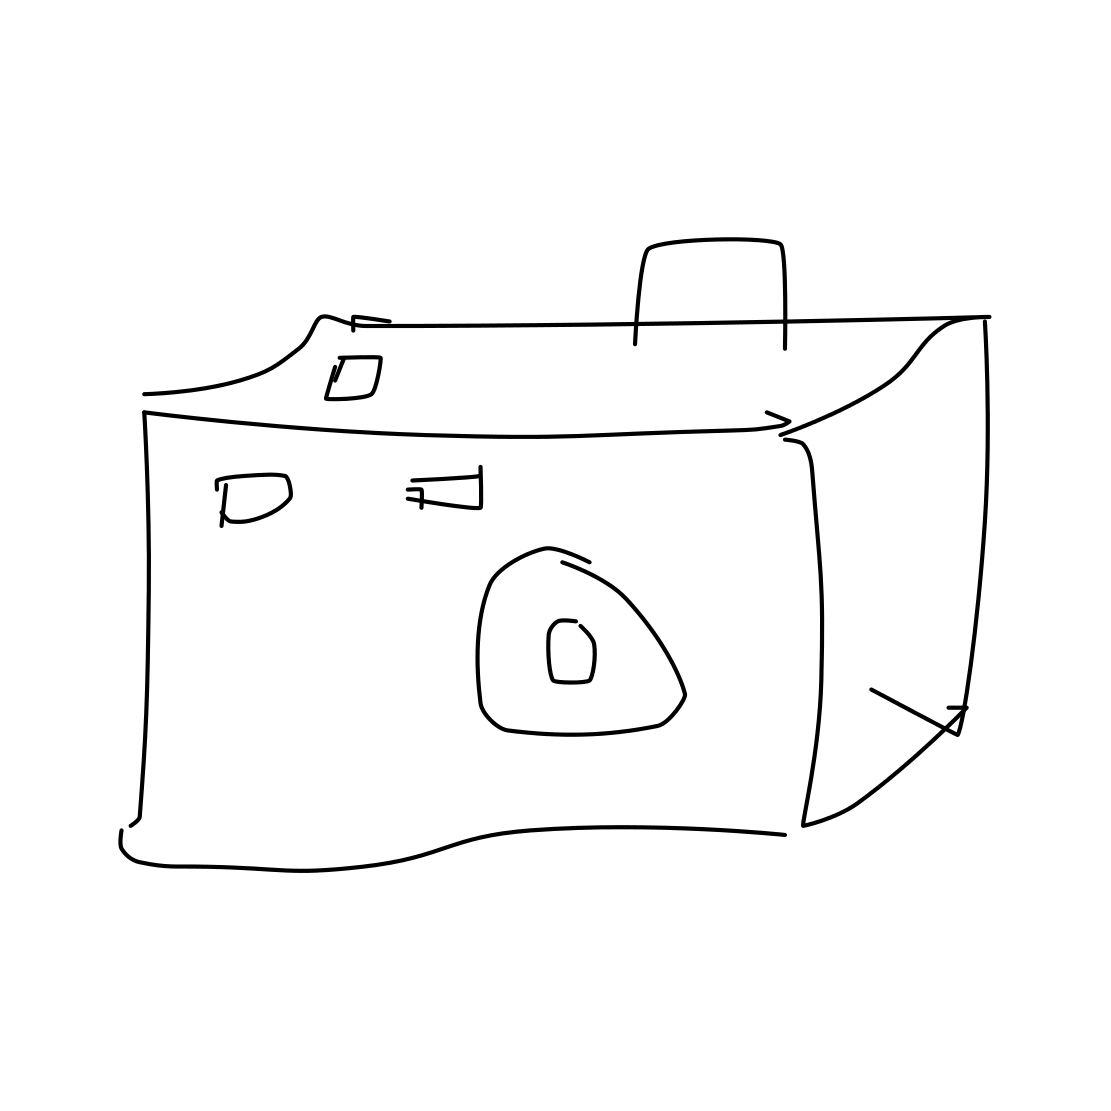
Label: camera